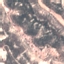
Land use / land cover class: HerbaceousVegetation